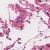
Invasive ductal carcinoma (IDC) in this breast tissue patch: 0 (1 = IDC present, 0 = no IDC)